八年级 · 立体几何学
如图, $B C=3, A B=4, A F=12$. 则正方形 $C D E F$ 的面积为

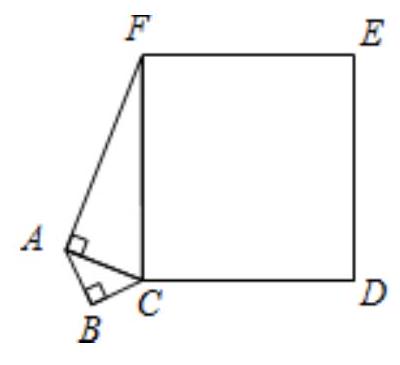
答案: 169